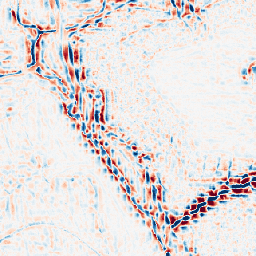
Category: wavelet
Decomposition family: wavelet_reverse_biorthogonal
Decomposition parameters: wavelet: rbio4.4
level: 3
Upsampling method: area
Upsampling parameters: scale: 4
Upsampling scale: 4